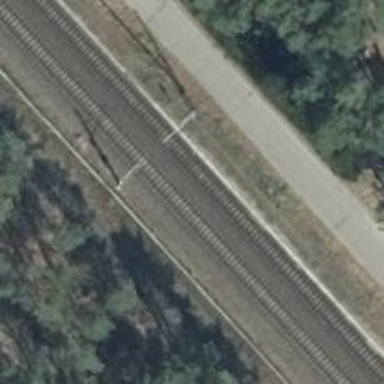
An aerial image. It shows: Milestone along the railway track with catenary mast.